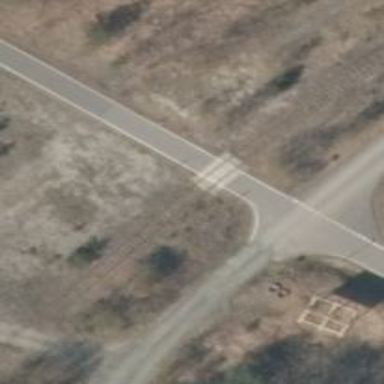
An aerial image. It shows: Crossing for the railway.